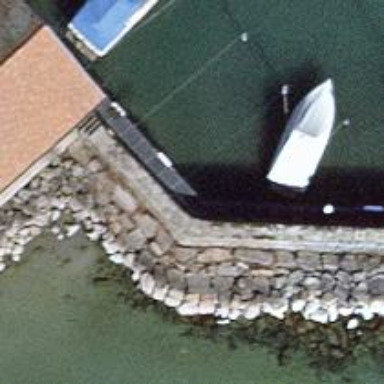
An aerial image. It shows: Man-made pier.